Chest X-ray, PA view. Patient: 59 years old, sex M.
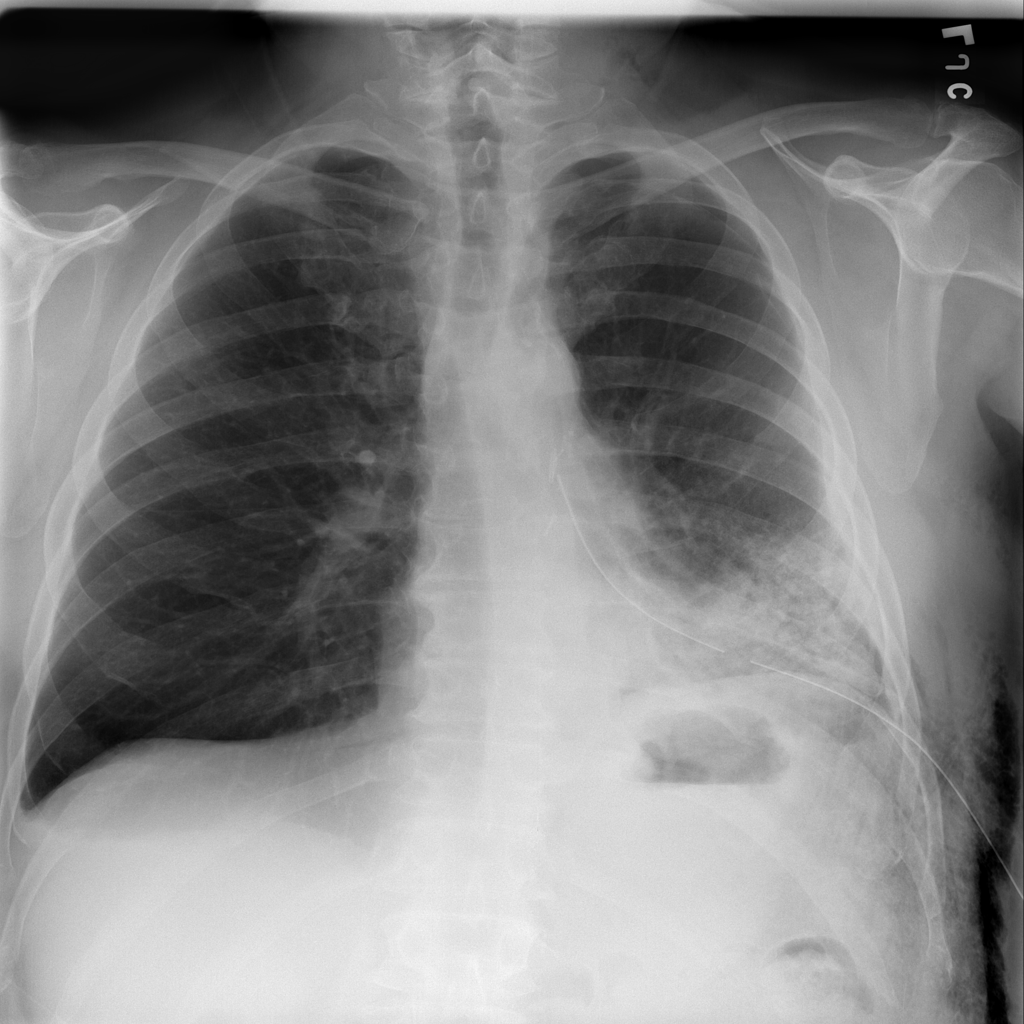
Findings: Pneumothorax